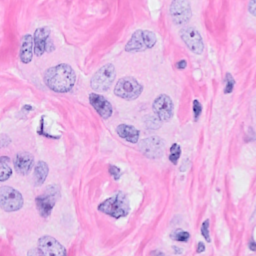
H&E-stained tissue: Breast